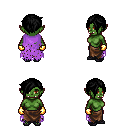
a pixel art fantasy rpg character, female body template, orc, green skin, maroon tattered cape, robe skirt, black pixie cut hairstyle, gold gloves, ghillies, four views (front, back, left, right), 2x2 character sprite sheet, small pixel art, hard edges, no anti-aliasing